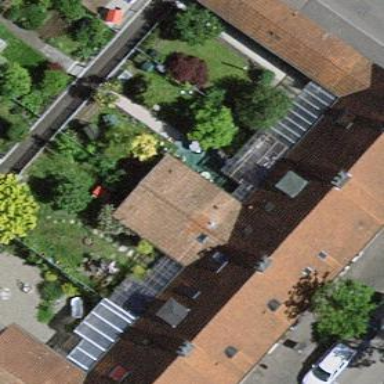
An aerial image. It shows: Terrace building.